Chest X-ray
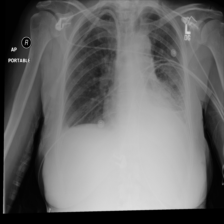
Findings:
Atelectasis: positive
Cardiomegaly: negative
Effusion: positive
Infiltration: positive
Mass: negative
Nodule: negative
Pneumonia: negative
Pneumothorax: negative
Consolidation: positive
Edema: negative
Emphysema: negative
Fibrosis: negative
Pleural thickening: negative
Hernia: negative